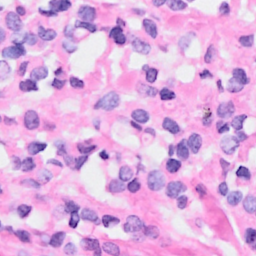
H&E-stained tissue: Breast